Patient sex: M
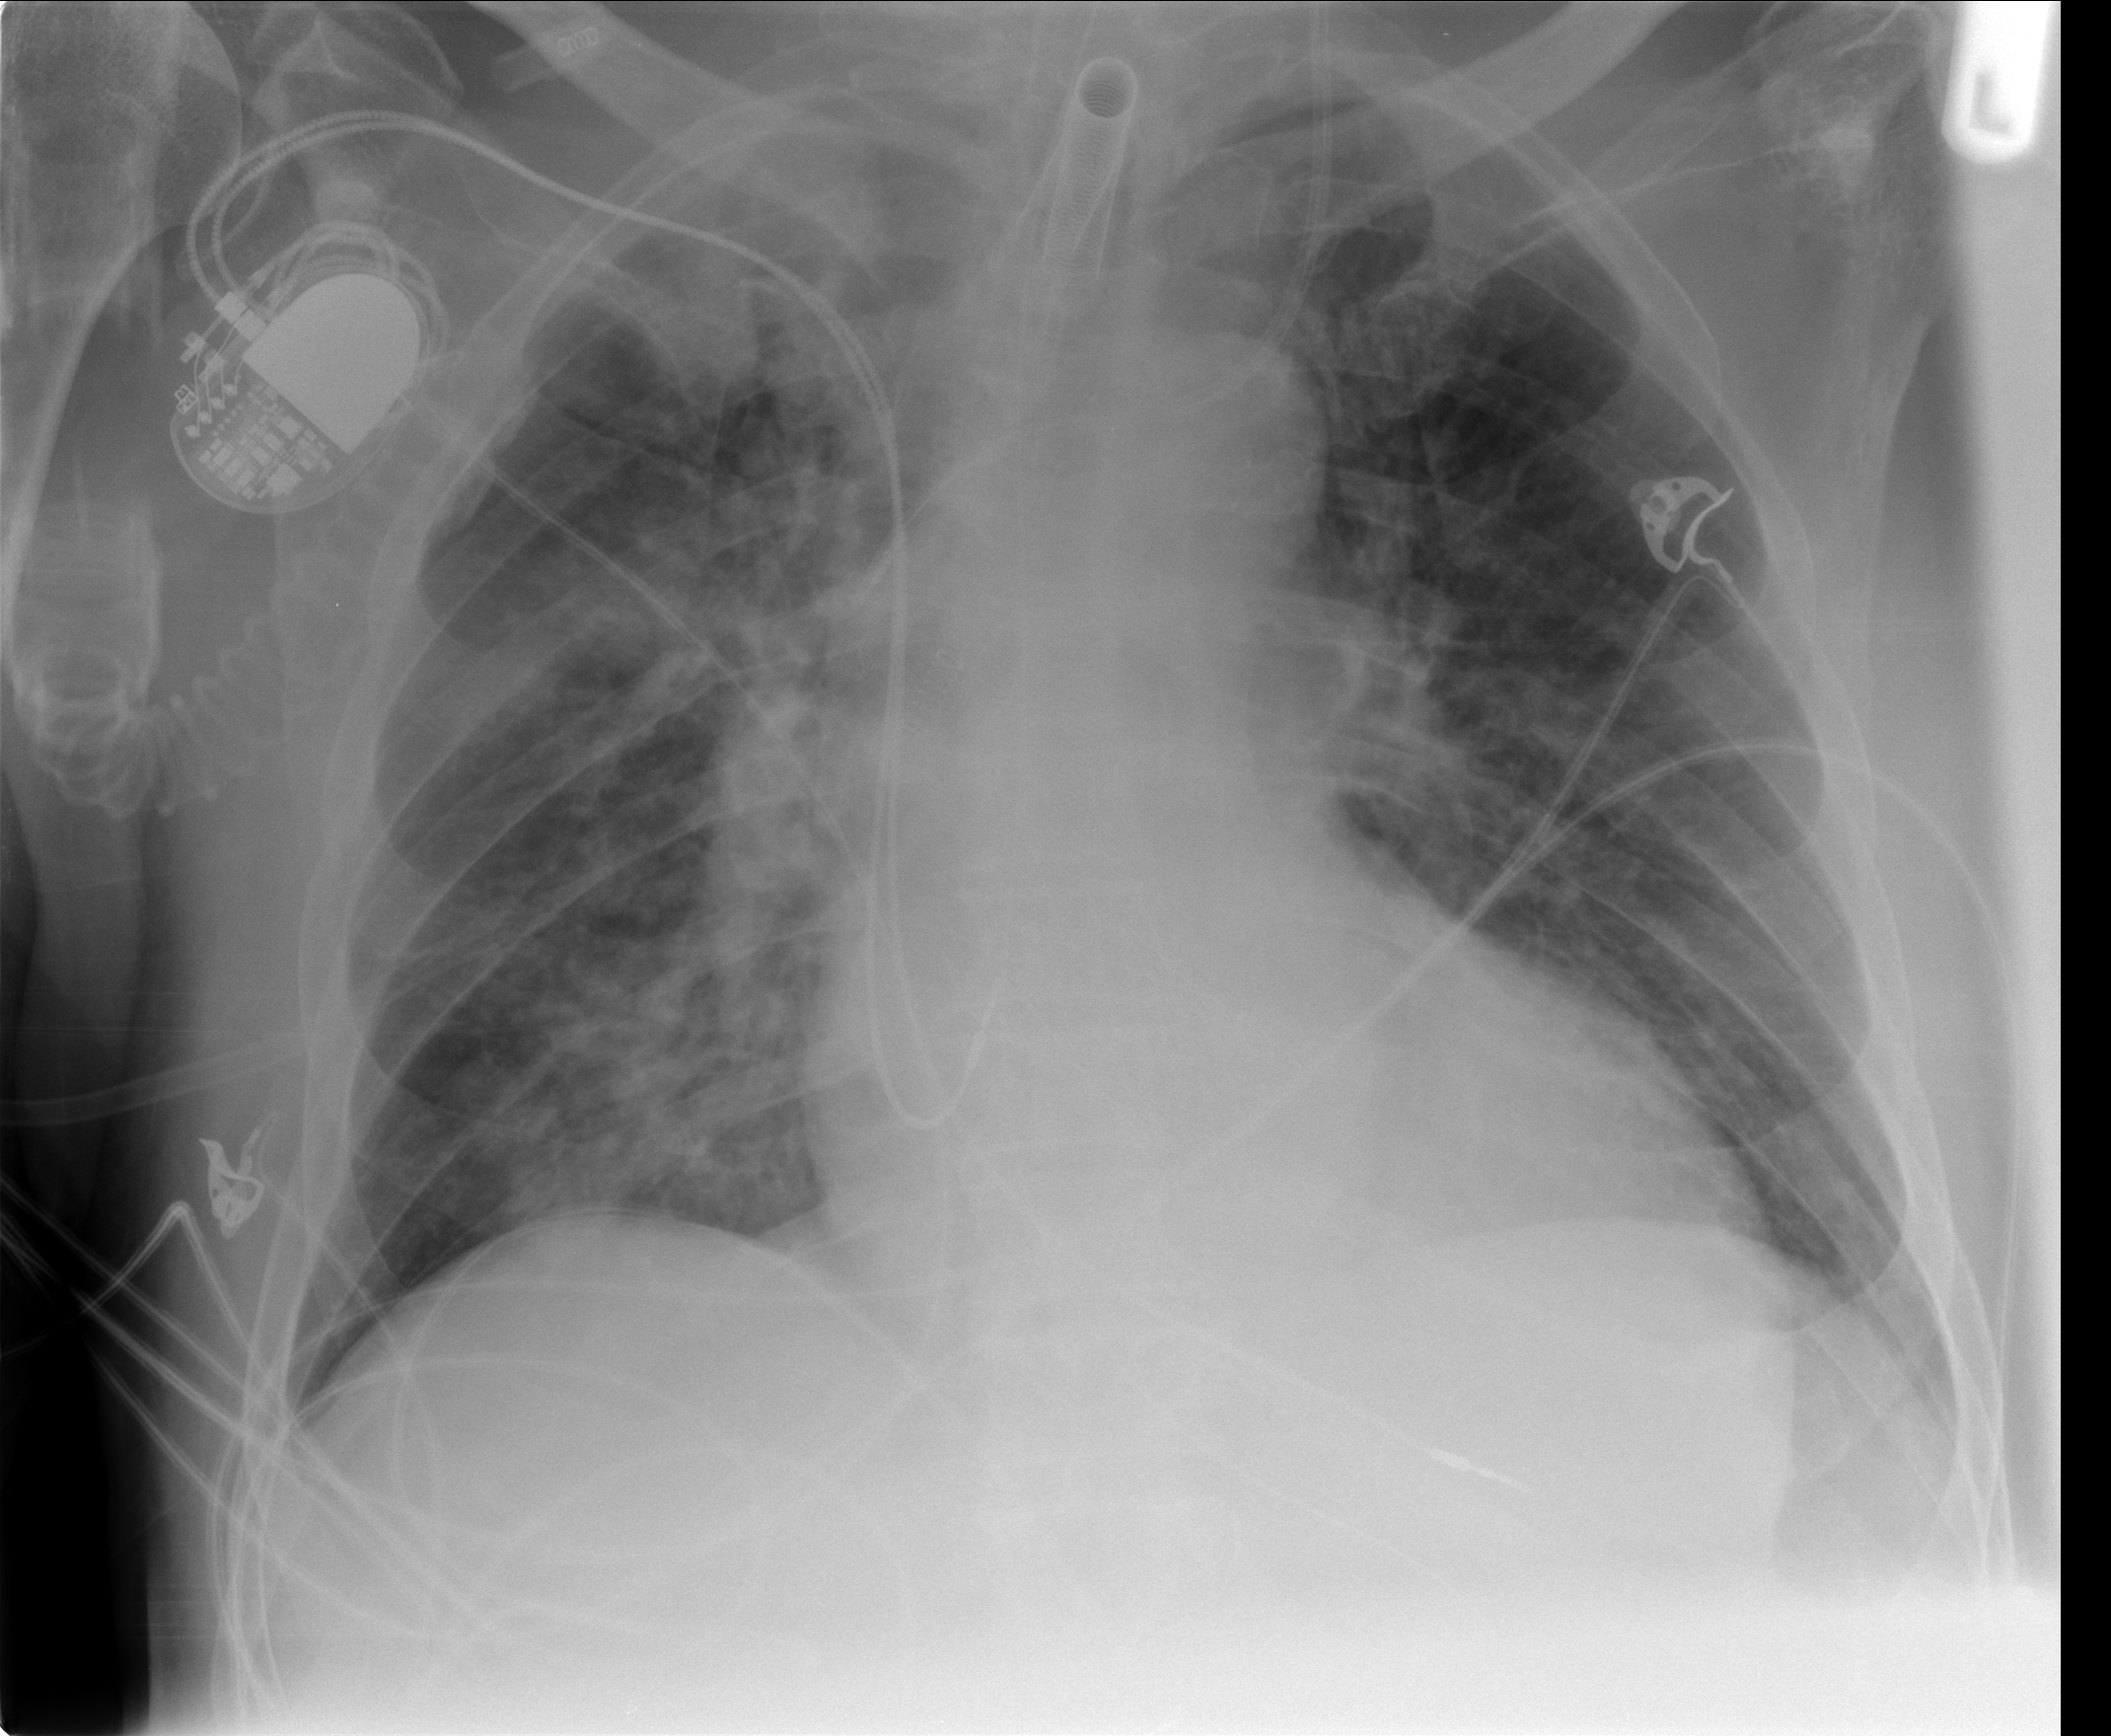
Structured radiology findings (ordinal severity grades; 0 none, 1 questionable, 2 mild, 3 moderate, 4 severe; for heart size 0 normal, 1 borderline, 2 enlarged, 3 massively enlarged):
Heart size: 2
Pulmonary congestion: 2
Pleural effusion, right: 0
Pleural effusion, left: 0
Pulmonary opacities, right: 3
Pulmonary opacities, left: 2
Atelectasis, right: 2
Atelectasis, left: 0